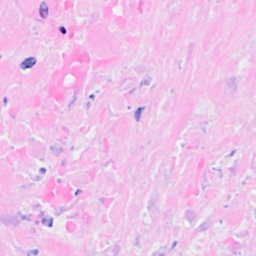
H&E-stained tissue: Breast